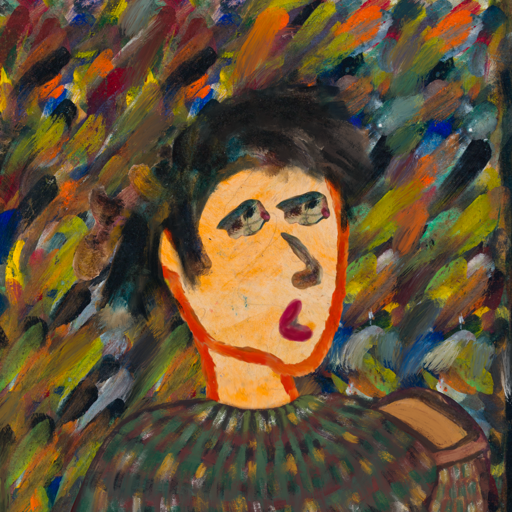
Background: An_Impression, Head And Neck Side: Experience, Face Side: Pipe, Bust: After_Raid, Hair Side: Pipe, Head Accessory: Blank, Second Necklace: Blank, Necklace: Blank, Baby: Blank